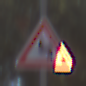
Verkehrszeichen: DoppelkurveZunaechstLinks
Umgebung: Outdoor, Suburban
Tageszeit: MorningAfternoon
Wetter: PartlyCloudy
Licht: Natural
Jahreszeit: NotSpecified
Kontrast: HighContrast